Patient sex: F
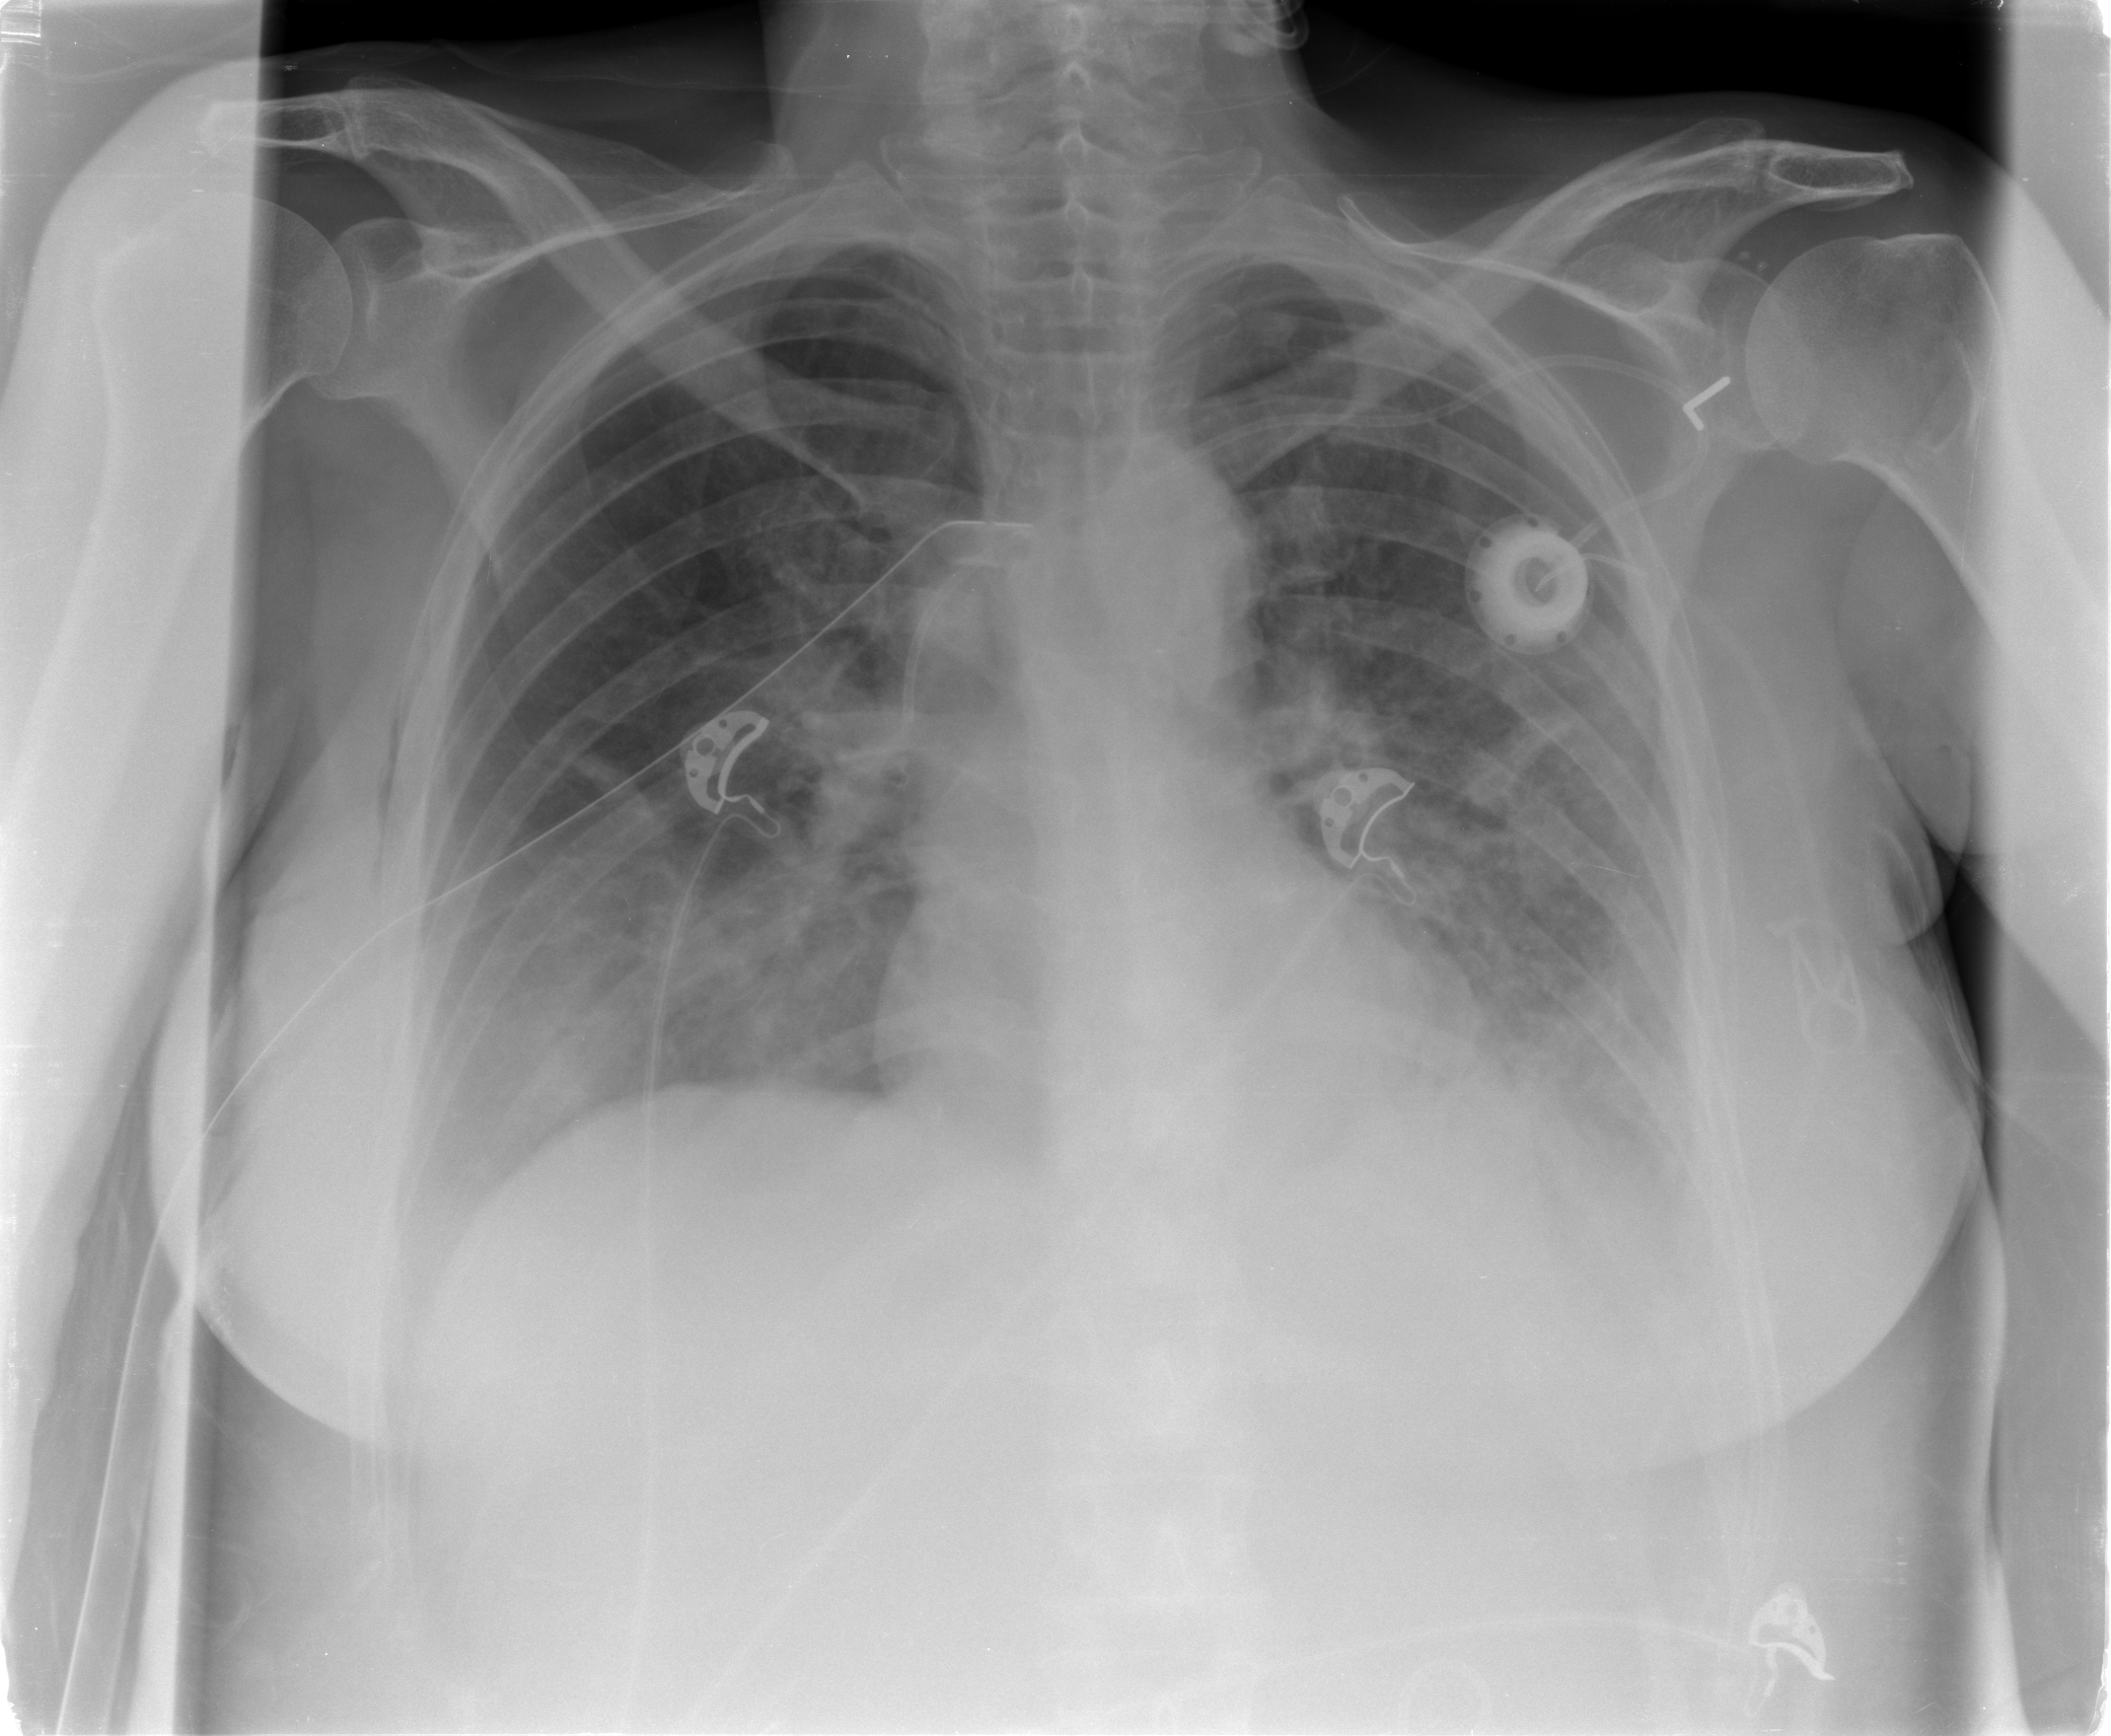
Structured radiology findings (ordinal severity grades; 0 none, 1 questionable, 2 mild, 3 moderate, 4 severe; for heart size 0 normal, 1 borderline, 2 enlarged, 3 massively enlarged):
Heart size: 0
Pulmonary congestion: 0
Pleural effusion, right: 1
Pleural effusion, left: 2
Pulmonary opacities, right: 0
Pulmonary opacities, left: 0
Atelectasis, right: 1
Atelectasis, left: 2